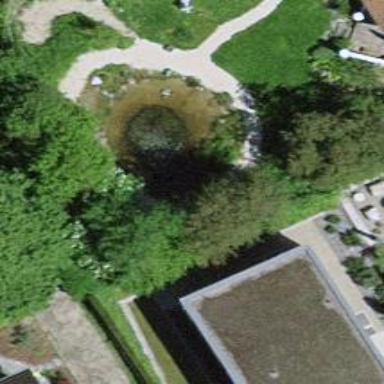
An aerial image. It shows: Peaceful pond surrounded by nature.